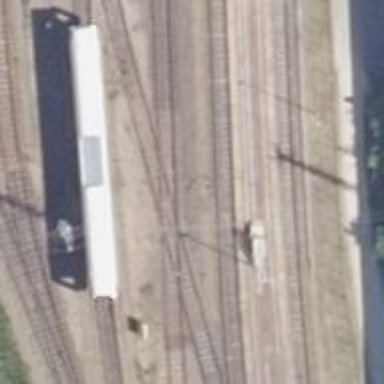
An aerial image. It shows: Railway switch.